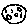
Label: moon